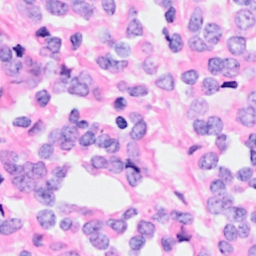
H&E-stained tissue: Breast